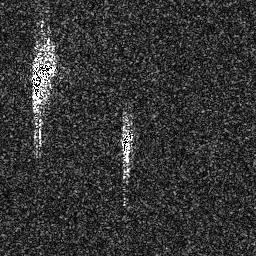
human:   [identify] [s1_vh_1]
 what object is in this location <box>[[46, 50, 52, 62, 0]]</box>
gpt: <ref>1 medium ship at the center</ref>